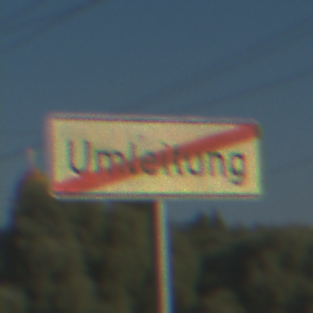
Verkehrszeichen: EndeDerUmleitungsankuendigung
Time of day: MorningAfternoon
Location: Outdoor (Urban)
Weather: Clear
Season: NotSpecified
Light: Natural